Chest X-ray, PA view. Patient: 23 years old, sex F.
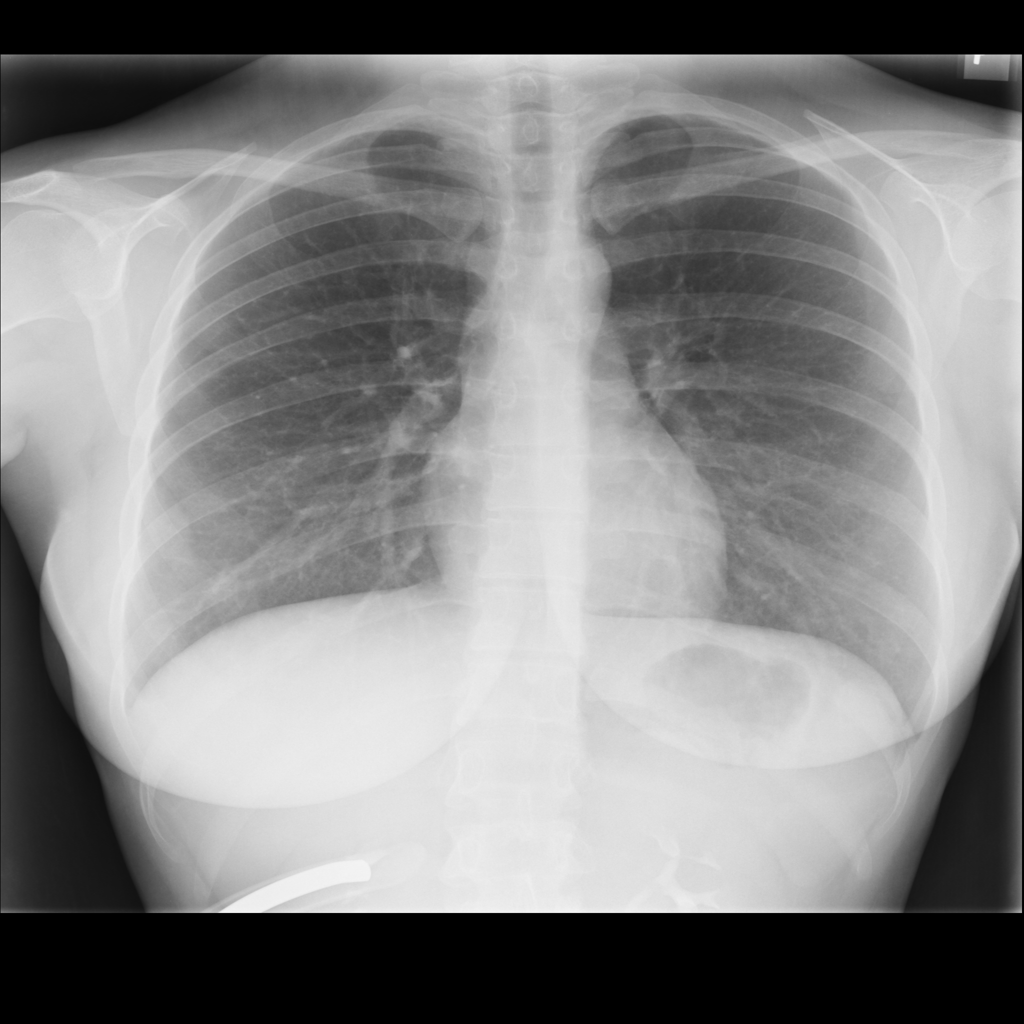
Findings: No Finding